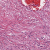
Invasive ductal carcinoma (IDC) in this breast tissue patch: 1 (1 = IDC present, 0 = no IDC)